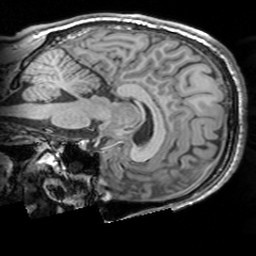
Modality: T1w
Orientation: sagittal
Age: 27
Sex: male
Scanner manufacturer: siemens
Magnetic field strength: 3 T
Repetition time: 1.63 s
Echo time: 0.00311 s